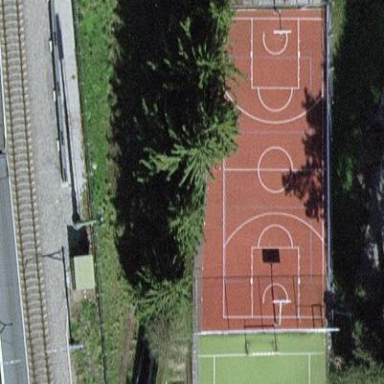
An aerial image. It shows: Basketball court in the leisure land pitch.